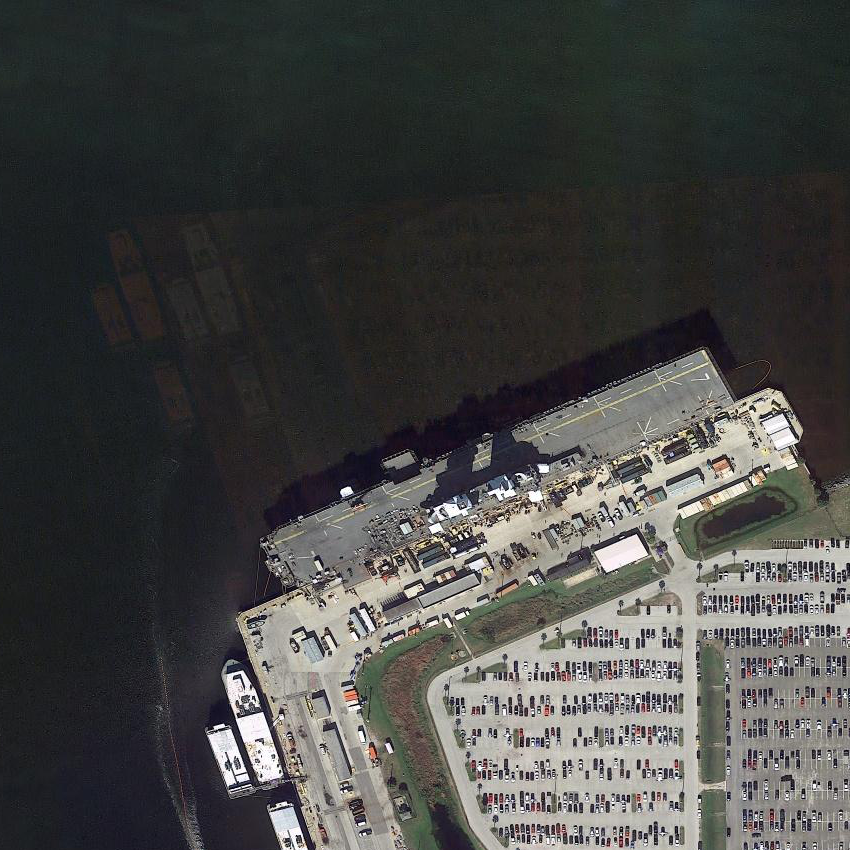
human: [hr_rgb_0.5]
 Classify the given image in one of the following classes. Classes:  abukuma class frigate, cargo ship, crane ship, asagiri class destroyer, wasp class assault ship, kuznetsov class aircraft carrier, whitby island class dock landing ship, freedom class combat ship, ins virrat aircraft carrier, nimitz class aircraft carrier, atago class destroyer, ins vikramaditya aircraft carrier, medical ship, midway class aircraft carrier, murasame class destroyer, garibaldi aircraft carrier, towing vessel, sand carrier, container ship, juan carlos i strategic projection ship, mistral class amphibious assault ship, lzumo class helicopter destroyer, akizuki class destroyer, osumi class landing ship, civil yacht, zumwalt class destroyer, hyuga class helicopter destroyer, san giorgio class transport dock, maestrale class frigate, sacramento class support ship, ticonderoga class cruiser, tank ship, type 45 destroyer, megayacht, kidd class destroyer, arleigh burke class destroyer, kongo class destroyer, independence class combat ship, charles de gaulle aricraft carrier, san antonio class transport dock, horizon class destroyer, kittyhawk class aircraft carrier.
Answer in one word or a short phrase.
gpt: Wasp class assault ship